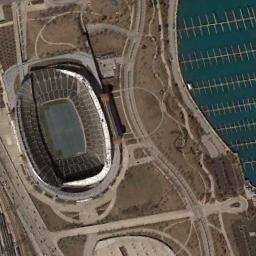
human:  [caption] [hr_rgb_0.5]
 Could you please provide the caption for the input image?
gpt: The stadium is on the bare land next to some roads .

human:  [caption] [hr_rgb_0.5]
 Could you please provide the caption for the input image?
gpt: Oval stadium next to the bare land and road, Next to the harbor .

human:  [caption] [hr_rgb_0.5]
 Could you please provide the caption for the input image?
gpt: There are many roads around the stadium .

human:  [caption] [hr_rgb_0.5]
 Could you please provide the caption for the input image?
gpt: This stadium has a white podium and a blue runway .

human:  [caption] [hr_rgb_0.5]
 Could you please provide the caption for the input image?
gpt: There are some bare land around the stadium .